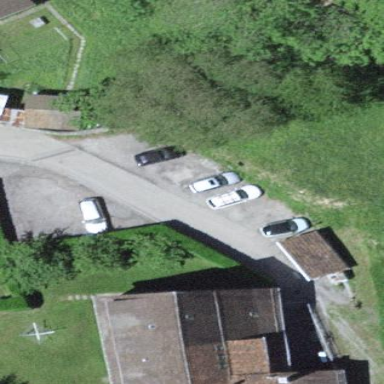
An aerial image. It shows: Parking area with gravel surface.